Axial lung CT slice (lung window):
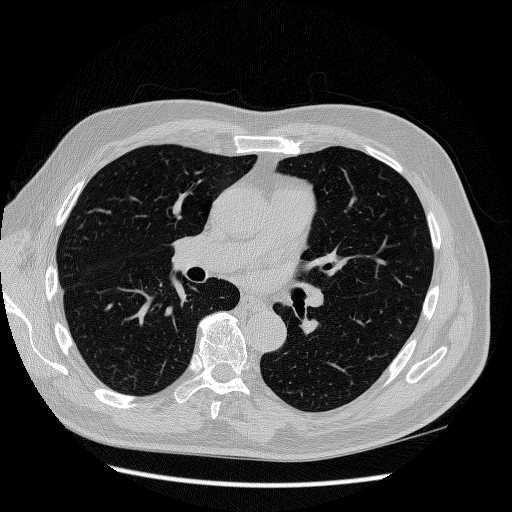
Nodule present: no